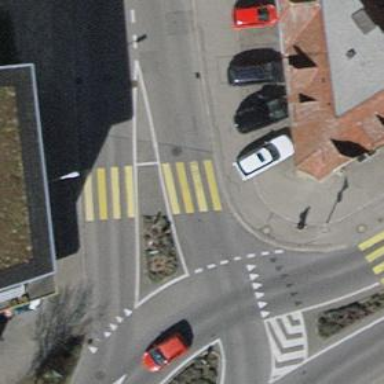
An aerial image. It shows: Traffic calming island.